Question: I am making div with image and text. User can hover on this div to get dropdown.
I have issue on alignment of dropdown. I need it to be aligned with the right border of hovered div:

This is the code:
'''
<div id="hoverDiv">
<img alt="" width="32px" height="32px" src="http://www.fordesigner.com/imguploads/Image/cjbc/zcool/png200<PHONE>8.png" />
<a href="#">Hover Me!</a>
<div class="showme">
<p>
Hidden Stuff!</p>
</div>
</div>
'''
And CSS
'''
#hoverDiv
{
width: 100px;
height: 40px;
float: right;
margin-right: 5%;
}
#hoverDiv:hover
{
background: #ff0000;
}
#hoverDiv:hover .showme
{
display: inline;
float: left;
position: relative;
margin-left: 5px;
margin-right: 5px;
}
.showme
{
display: none;
width: 100px;
height: 200px;
background: #0000ff;
margin: 0px auto;
float: left;
left: -999em;
padding: 10px 5px 0px 5px;
border: 1px solid #777777;
border-top: none;
z-index: 10;
position: absolute;
left: auto;
top: auto;
}
'''
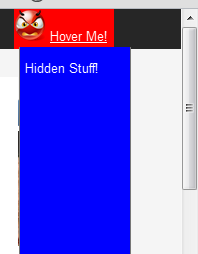
Answer: In , add 'position:relative'
In :
Remove 'float:left' (redundant)
Remove 'position:relative' (redundant)
Remove 'margin-left:5px' && 'margin-right:5px' unless you prefer them
In :
Remove 'float:left' (redundant)
Remove 'left:-999em' (redundant)
Replace 'left:auto' with 'right:0'
This <URL> has all the work done for you.